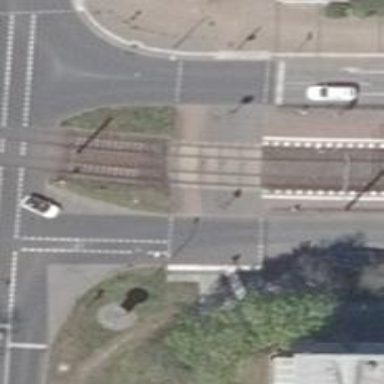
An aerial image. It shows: Tram crossing with traffic signals.